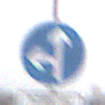
Verkehrszeichen: VorgeschriebeneFahrtrichtungGeradeausOderLinks
Zusatzzeichen unten: BesondereFahrzeugeUndTransportgueter9
Umgebung: Outdoor, RoadRail
Tageszeit: Midday
Wetter: Overcast
Licht: Natural
Jahreszeit: NotSpecified
Kontrast: LowContrast